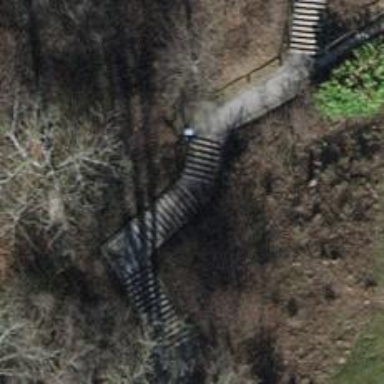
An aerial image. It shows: Set of steps on the road.